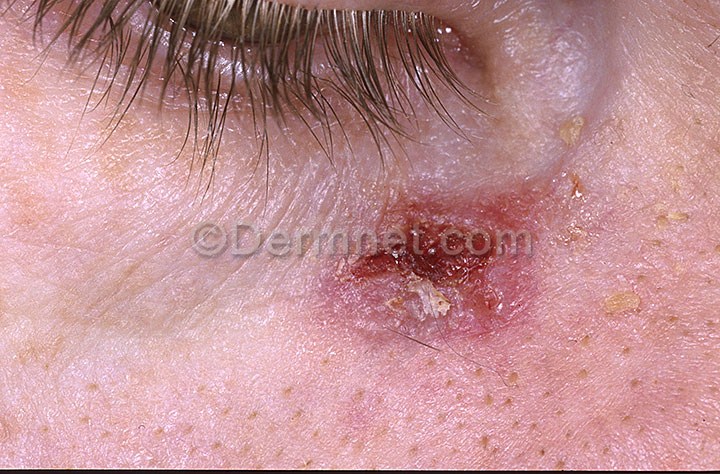
Disease: Actinic Keratosis Basal Cell Carcinoma and other Malignant Lesions